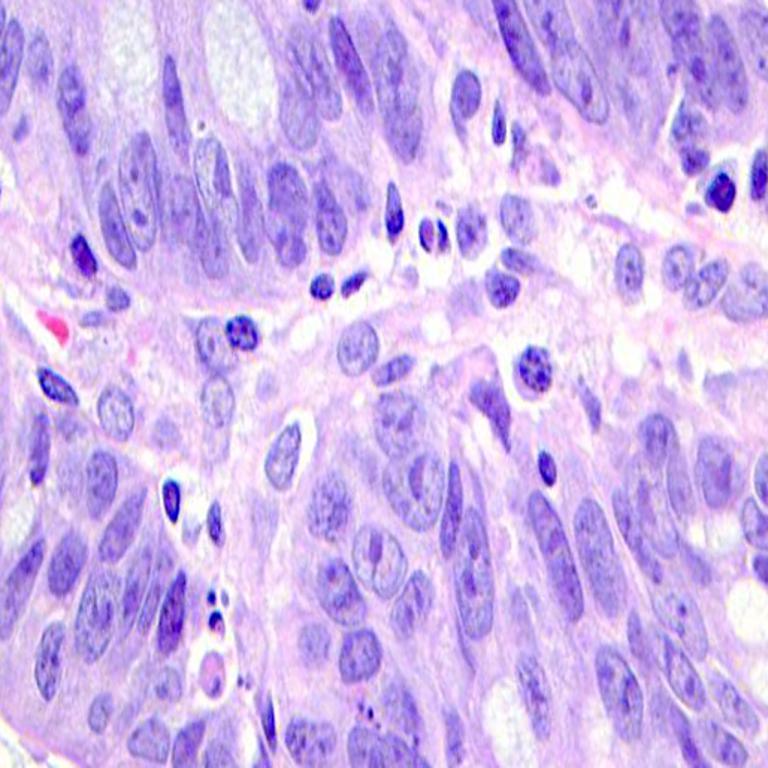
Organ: colon
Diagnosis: adenocarcinomas